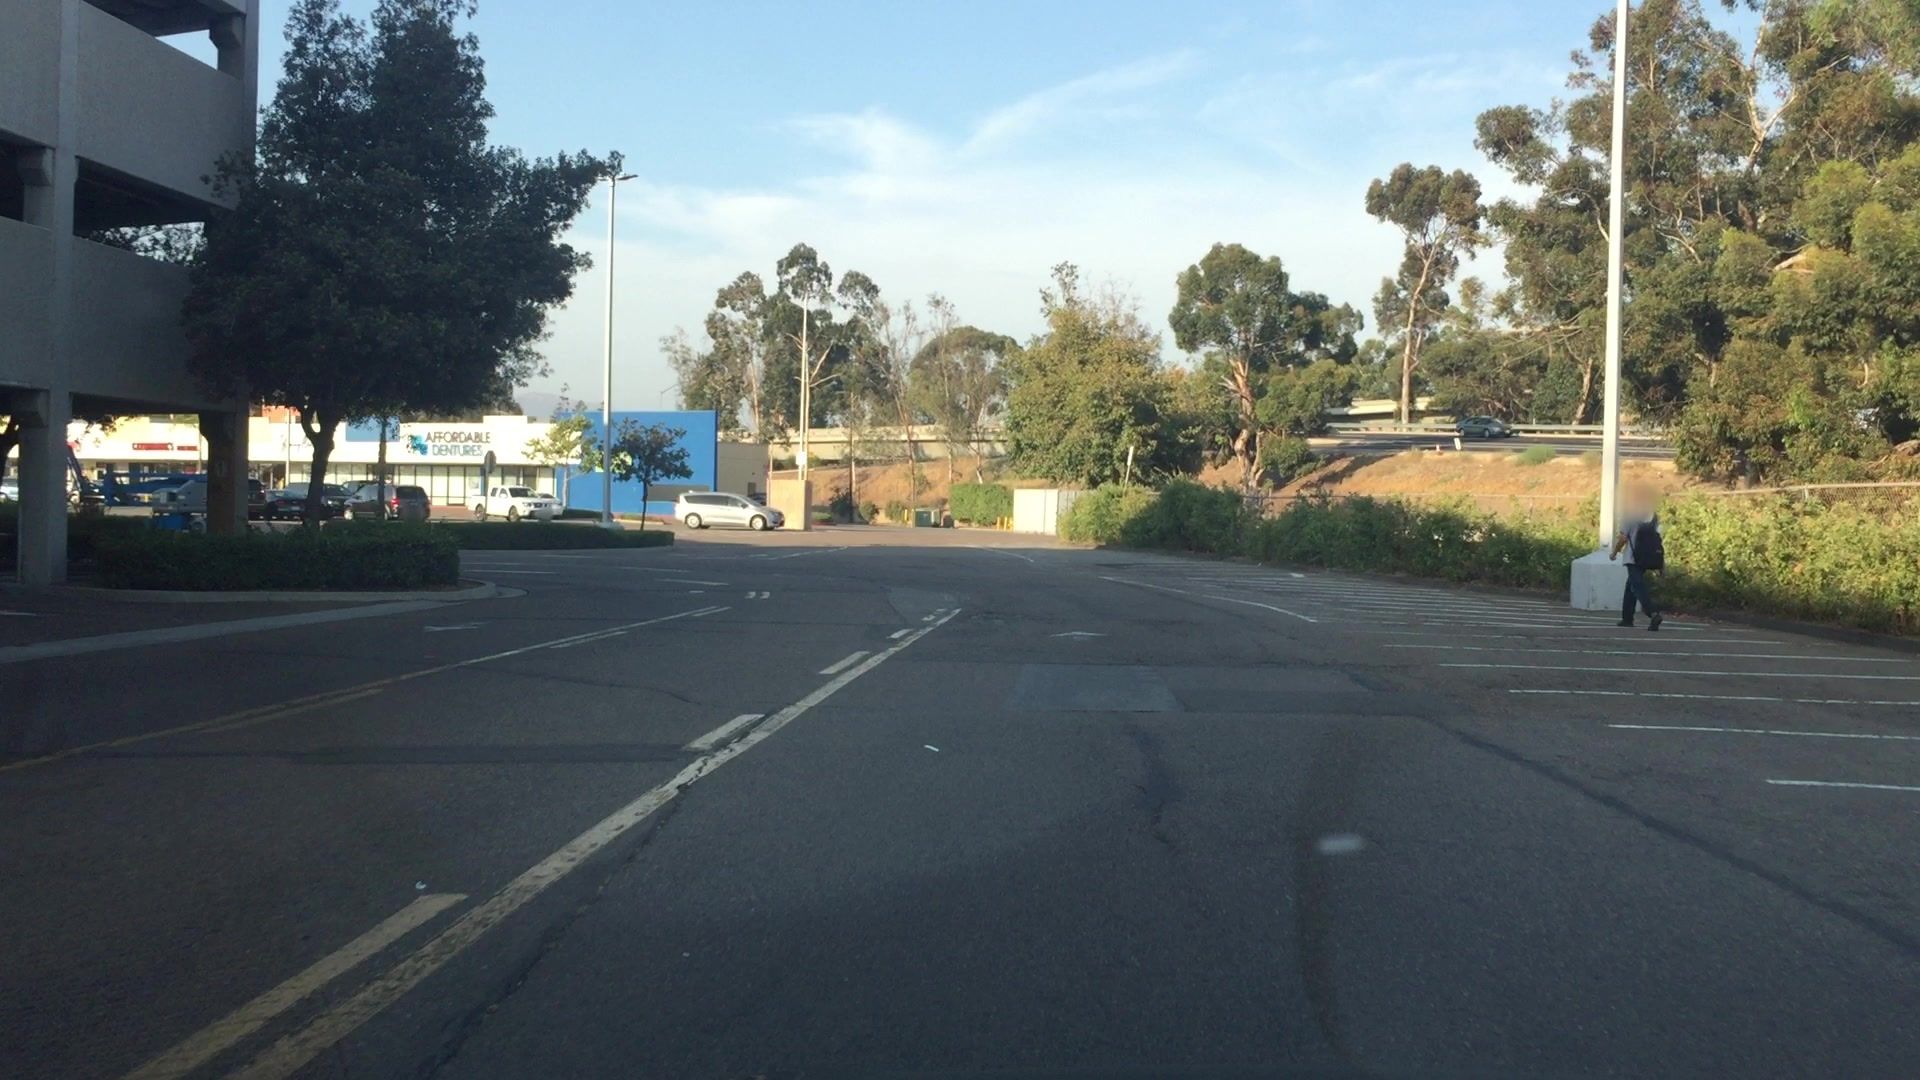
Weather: clear
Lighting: day
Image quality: good
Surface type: cycling surface
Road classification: residential, service
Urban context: urban centre
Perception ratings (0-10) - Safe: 0.89, Lively: 1.42, Beautiful: 5.99, Boring: 3.65, Depressing: 8.97, Wealthy: 1.59